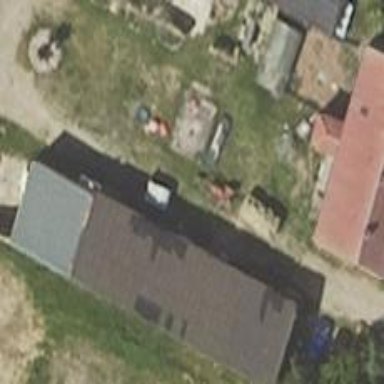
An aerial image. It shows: Shed building.